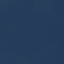
Land use / land cover class: SeaLake